Interaction volume radius: 10 \u00c5
Interaction volume height: 35 \u00c5
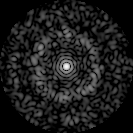
Disorder parameter: 0.8163